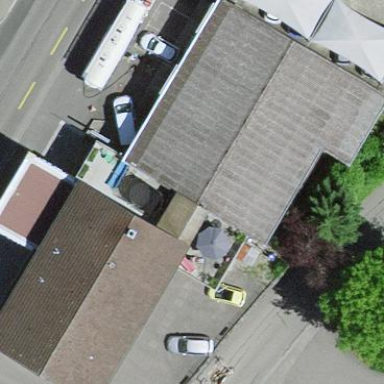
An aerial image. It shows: Fuel station located under roof.